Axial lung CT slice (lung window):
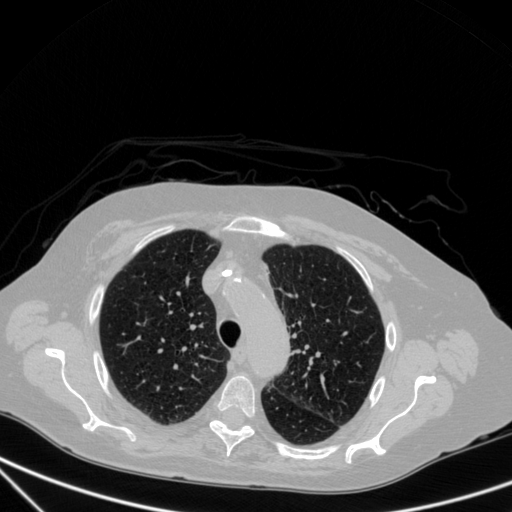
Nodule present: no